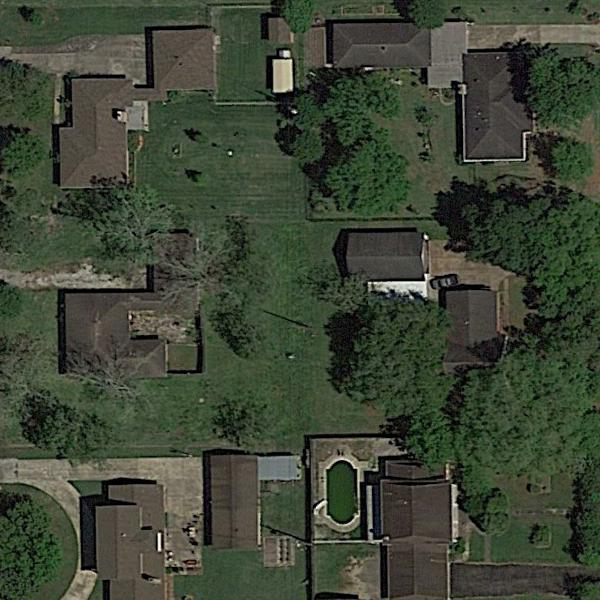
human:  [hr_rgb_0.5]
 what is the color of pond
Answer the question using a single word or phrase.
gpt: green